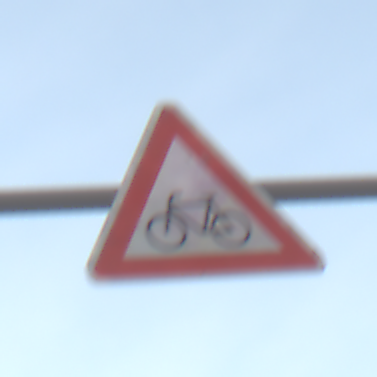
Verkehrszeichen: RadverkehrRechts
Umgebung: Outdoor, Nature
Tageszeit: SunriseSunset
Wetter: PartlyCloudy
Licht: Natural
Jahreszeit: NotSpecified
Kontrast: MediumContrast